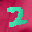
Label: 2